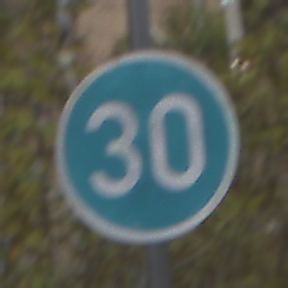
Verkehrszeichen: VorgeschriebeneMindestgeschwindigkeit
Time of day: MorningAfternoon
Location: Outdoor (Urban)
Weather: PartlyCloudy
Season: NotSpecified
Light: Natural